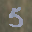
Label: 5